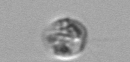
Label: Amoeba